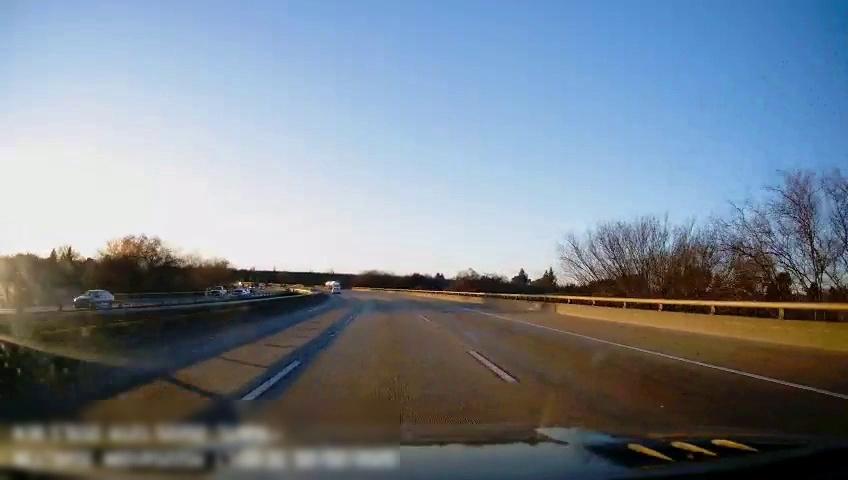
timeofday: Day
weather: Sunny
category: Drivable Space
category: Drivable Space
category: Vehicles | Car
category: Vehicles | Truck
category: Vehicles | Car
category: Vehicles | Truck
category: Vehicles | SUV
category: Lanes | Current Lane
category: Lanes | Current Lane
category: Lanes | Alternate Lane